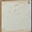
Piece: xx